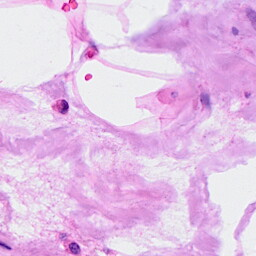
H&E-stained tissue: Breast